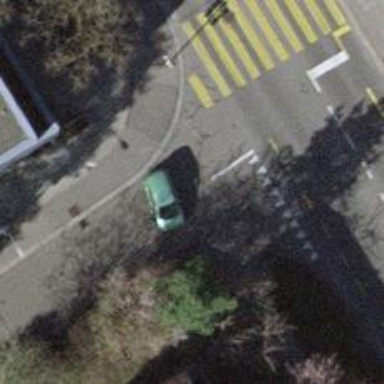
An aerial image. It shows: Unmarked crossing on the road.